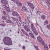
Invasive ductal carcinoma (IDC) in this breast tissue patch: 1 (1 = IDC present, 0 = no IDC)